Aerial crown-view tile of a tropical tree (Barro Colorado Island, Panama), acquired 20250317:
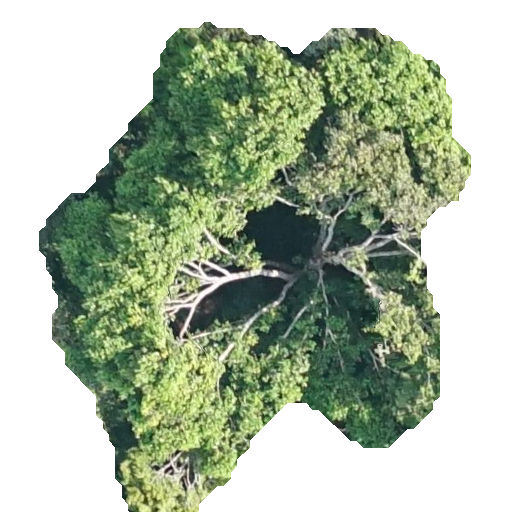
Species: Prioria copaifera
GBIF accepted scientific name: Prioria copaifera
Crown area: 215.881 m²